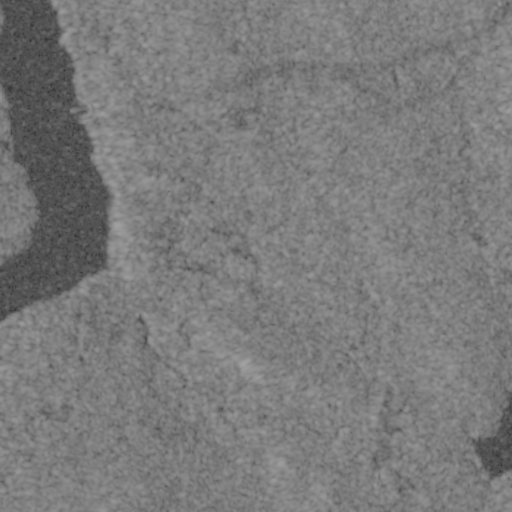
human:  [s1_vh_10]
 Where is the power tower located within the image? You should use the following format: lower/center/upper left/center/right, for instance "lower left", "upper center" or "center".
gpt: The power tower is located in the upper of the image.
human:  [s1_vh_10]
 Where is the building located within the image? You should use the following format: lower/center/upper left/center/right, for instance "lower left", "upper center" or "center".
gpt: The building is located in the upper right of the image.
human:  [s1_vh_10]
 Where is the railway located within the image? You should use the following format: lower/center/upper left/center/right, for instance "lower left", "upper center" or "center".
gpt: The railway is located in the left of the image.
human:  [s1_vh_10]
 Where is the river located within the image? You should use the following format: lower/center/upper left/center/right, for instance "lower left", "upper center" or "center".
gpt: The river is located in the left of the image.
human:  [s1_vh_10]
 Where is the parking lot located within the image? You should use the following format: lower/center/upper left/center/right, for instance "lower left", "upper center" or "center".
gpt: There is no parking lot in the image.

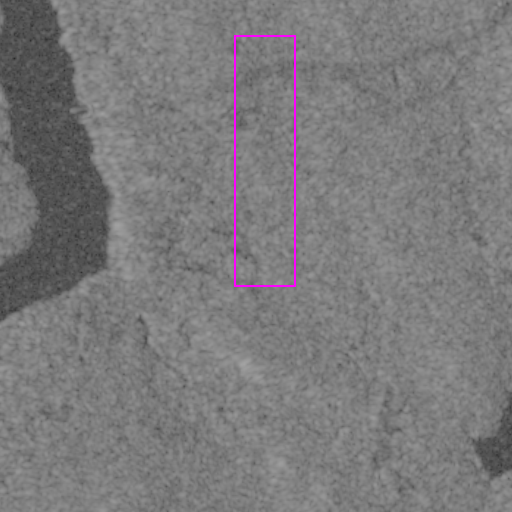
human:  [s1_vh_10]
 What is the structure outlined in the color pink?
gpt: There is no pink outline.
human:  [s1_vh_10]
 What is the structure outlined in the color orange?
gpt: There is no structure outlined in orange.